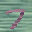
Label: 7